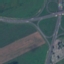
Land use / land cover class: Highway